Question: I have included the QWebInspector in my QT project and try to use it in my code (not entirly sure how as I am still quite new to QT) I get a blank Web Inspector screen so I think the page() is returning null? Where am I going wrong or is this only for HTML5 applications?
'''
#include "mainwindow.h"
#include "ui_mainwindow.h"
#include <QtGui>
#include <QSsl>
#include <QSslError>
#include <QNetworkReply>
#include <QtDebug>
#include <QWebInspector>
#include <QGraphicsWebView>
#include <QMessageBox>
#include "Windows.h"
MainWindow::MainWindow(QWidget *parent) :
QMainWindow(parent),
ui(new Ui::MainWindow)
{
ui->setupUi(this);
//this->setGeometry(50,50, 1280, 768);
setWindowState(Qt::WindowMaximized);
//MainWindow::showMaximized();
this->centralWidget()->setLayout(new QGridLayout);
m_pWebView = new QWebView(this);
//Detect any SSL errors from the network reply
connect(m_pWebView->page()->networkAccessManager(), SIGNAL(sslErrors(QNetworkReply*, const QList<QSslError> & )),
this, SLOT(onSslErrors(QNetworkReply*, const QList<QSslError> & )));
this->centralWidget()->layout()->addWidget(m_pWebView);
//set position and size
m_pWebView->load(QUrl("https://csm.nathan"));
//m_pWebView->show();
QMenu *trayIconMenu;
minimizeAction = new QAction("Minimize", this);
restoreAction = new QAction("Restore", this);
quitAction = new QAction("Exit", this);
connect (minimizeAction, SIGNAL(triggered()), this, SLOT(hide()));
connect (restoreAction, SIGNAL(triggered()),this,SLOT(showMaximized()));
connect (quitAction, SIGNAL(triggered()), qApp, SLOT(quit()));
trayIconMenu = new QMenu(this);
trayIconMenu->addAction (minimizeAction);
trayIconMenu->addAction (restoreAction);
trayIconMenu->addAction (quitAction);
QSystemTrayIcon* systray = new QSystemTrayIcon(this);
//connect(systray, SIGNAL(messageClicked()), this, SLOT(messageClicked()));
QIcon icon("csm-logo.png");
systray->setIcon(icon);
systray->setContextMenu (trayIconMenu);
systray->show();
if(systray->isVisible()){
systray->showMessage("CytoViewer v1.0", "The CytoViewer has been started!", QSystemTrayIcon::NoIcon, 10000);
//QMessageBox msgBox;
//msgBox.setWindowTitle("HELP");
//msgBox.setInformativeText(m_pWebView->page());
//msgBox.exec();
//Enable developer extras in the webviewer settings
m_pWebView->page()->settings()->setAttribute(QWebSettings::DeveloperExtrasEnabled, true);
//Instantiate QWebInspector
QWebInspector inspector;
inspector.setPage(m_pWebView->page());
inspector.setVisible(false);
}
}
void MainWindow::onSslErrors(QNetworkReply* reply, const QList<QSslError> &errors)
{
qDebug() << "handleSslErrors: ";
foreach (QSslError e, errors)
{
qDebug() << "ssl error: " << e;
}
//Suppress any SSL errors
reply->ignoreSslErrors();
}
MainWindow::~MainWindow()
{
delete ui;
}
void MainWindow::closeEvent(QCloseEvent *event)
{
QMessageBox::information(this, tr("Systray"),
tr("The program will keep running in the "
"system tray. To terminate the program, "
"choose <b>Exit</b> in the context menu "
"of the system tray entry."));
hide();
event->ignore();
}
void MainWindow::messageClicked()
{
QMessageBox::information(0, "CytoViewer Message", "You're application is up and running!");
}
'''

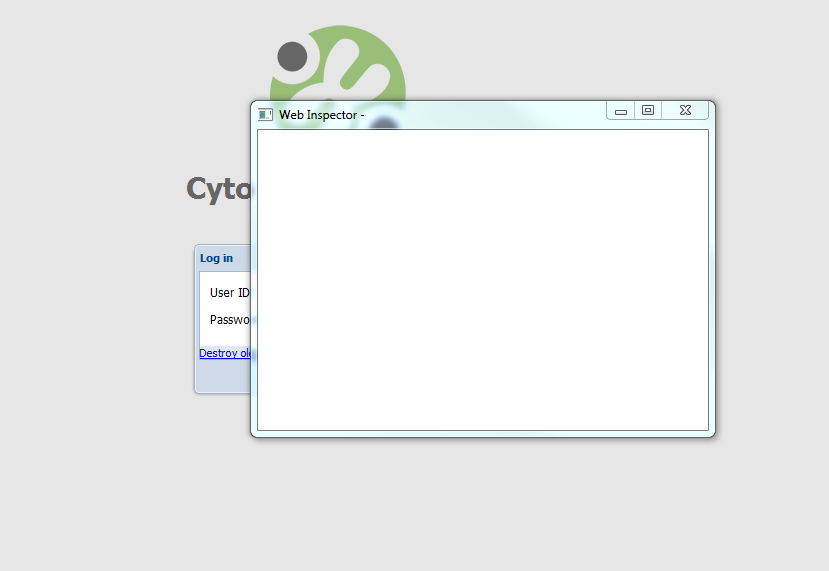
Answer: Change to
'''
QWebInspector *inspector = new QWebInspector();
inspector->show();
'''
and don't forget the call delete